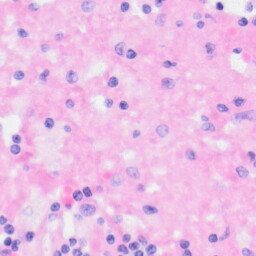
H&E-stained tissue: Kidney